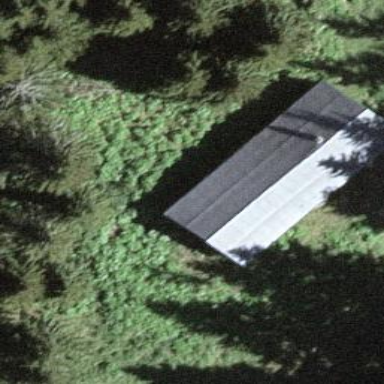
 serving as wilderness hut weather shelter."